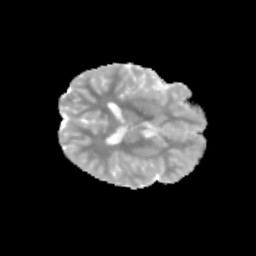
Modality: MD
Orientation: axial
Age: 10
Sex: male
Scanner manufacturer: siemens
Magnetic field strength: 3 T
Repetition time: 3.8 s
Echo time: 0.07 s